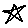
Label: star